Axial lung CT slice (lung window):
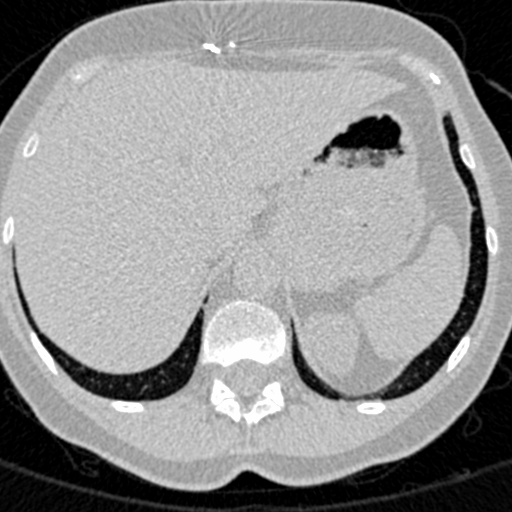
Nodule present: no